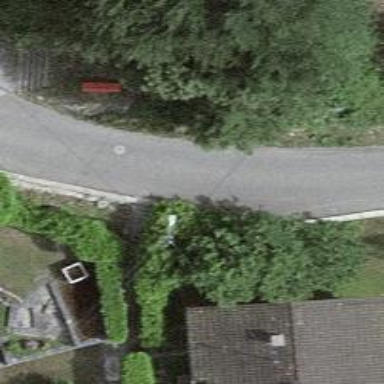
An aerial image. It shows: Road with steps.